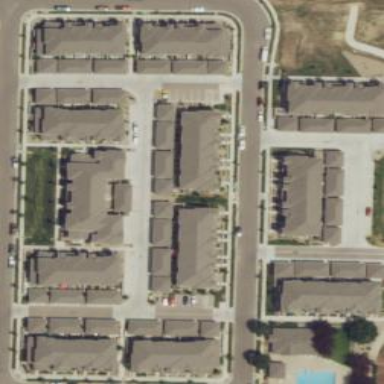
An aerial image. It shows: Residential area consisting of condominiums.